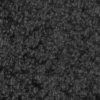
Label: not_dusty